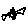
Label: bird